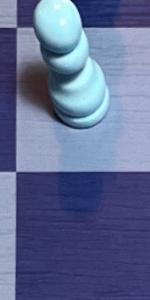
Label: Empty